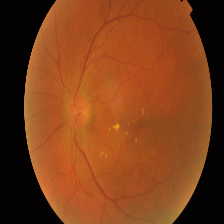
Diabetic retinopathy grade: Proliferative DR